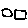
Label: square